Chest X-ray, PA view. Patient: 68 years old, sex M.
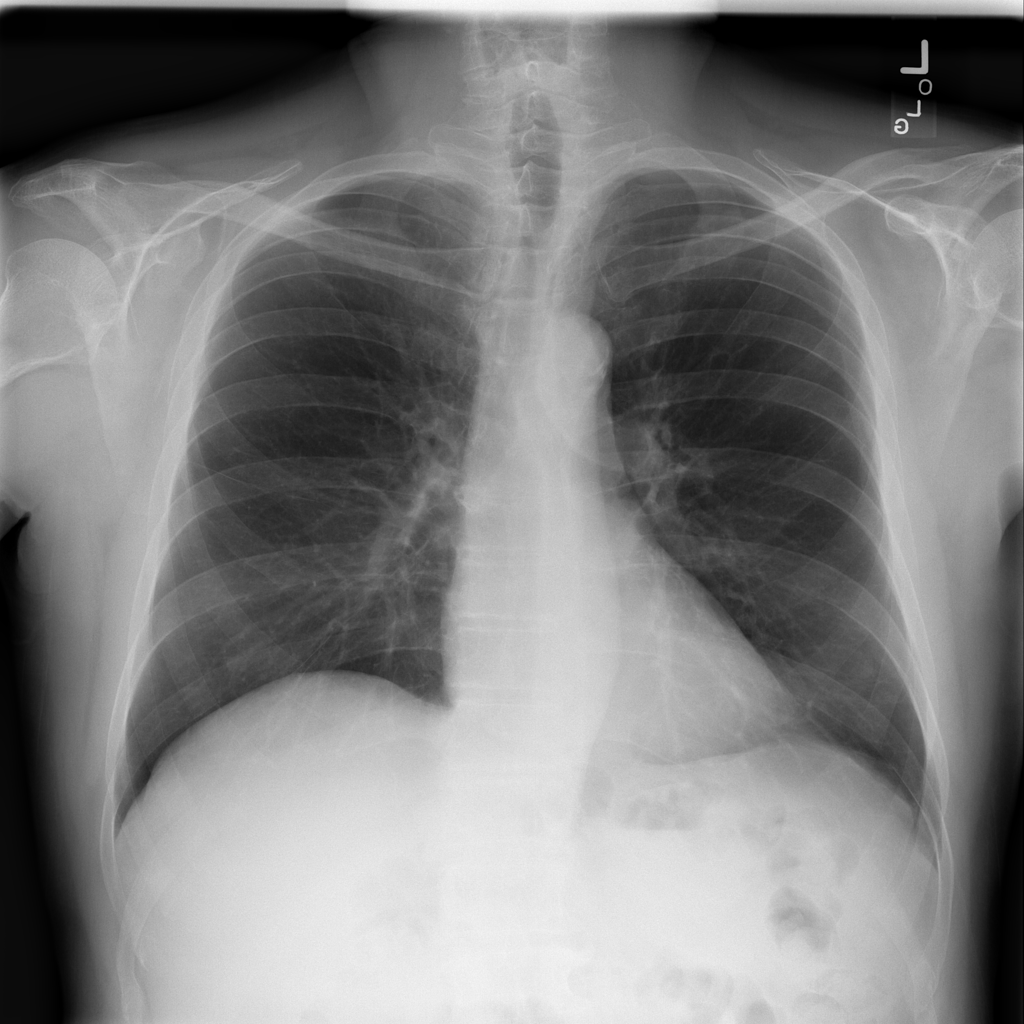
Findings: No Finding